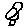
Label: bird